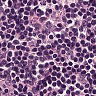
Metastatic tissue present: no